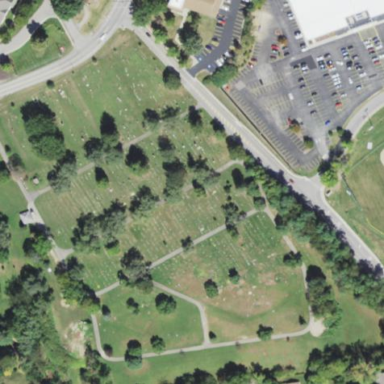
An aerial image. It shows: Cemetery.